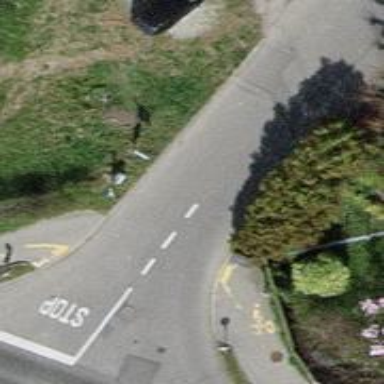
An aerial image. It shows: Public transport stop position.